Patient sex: F
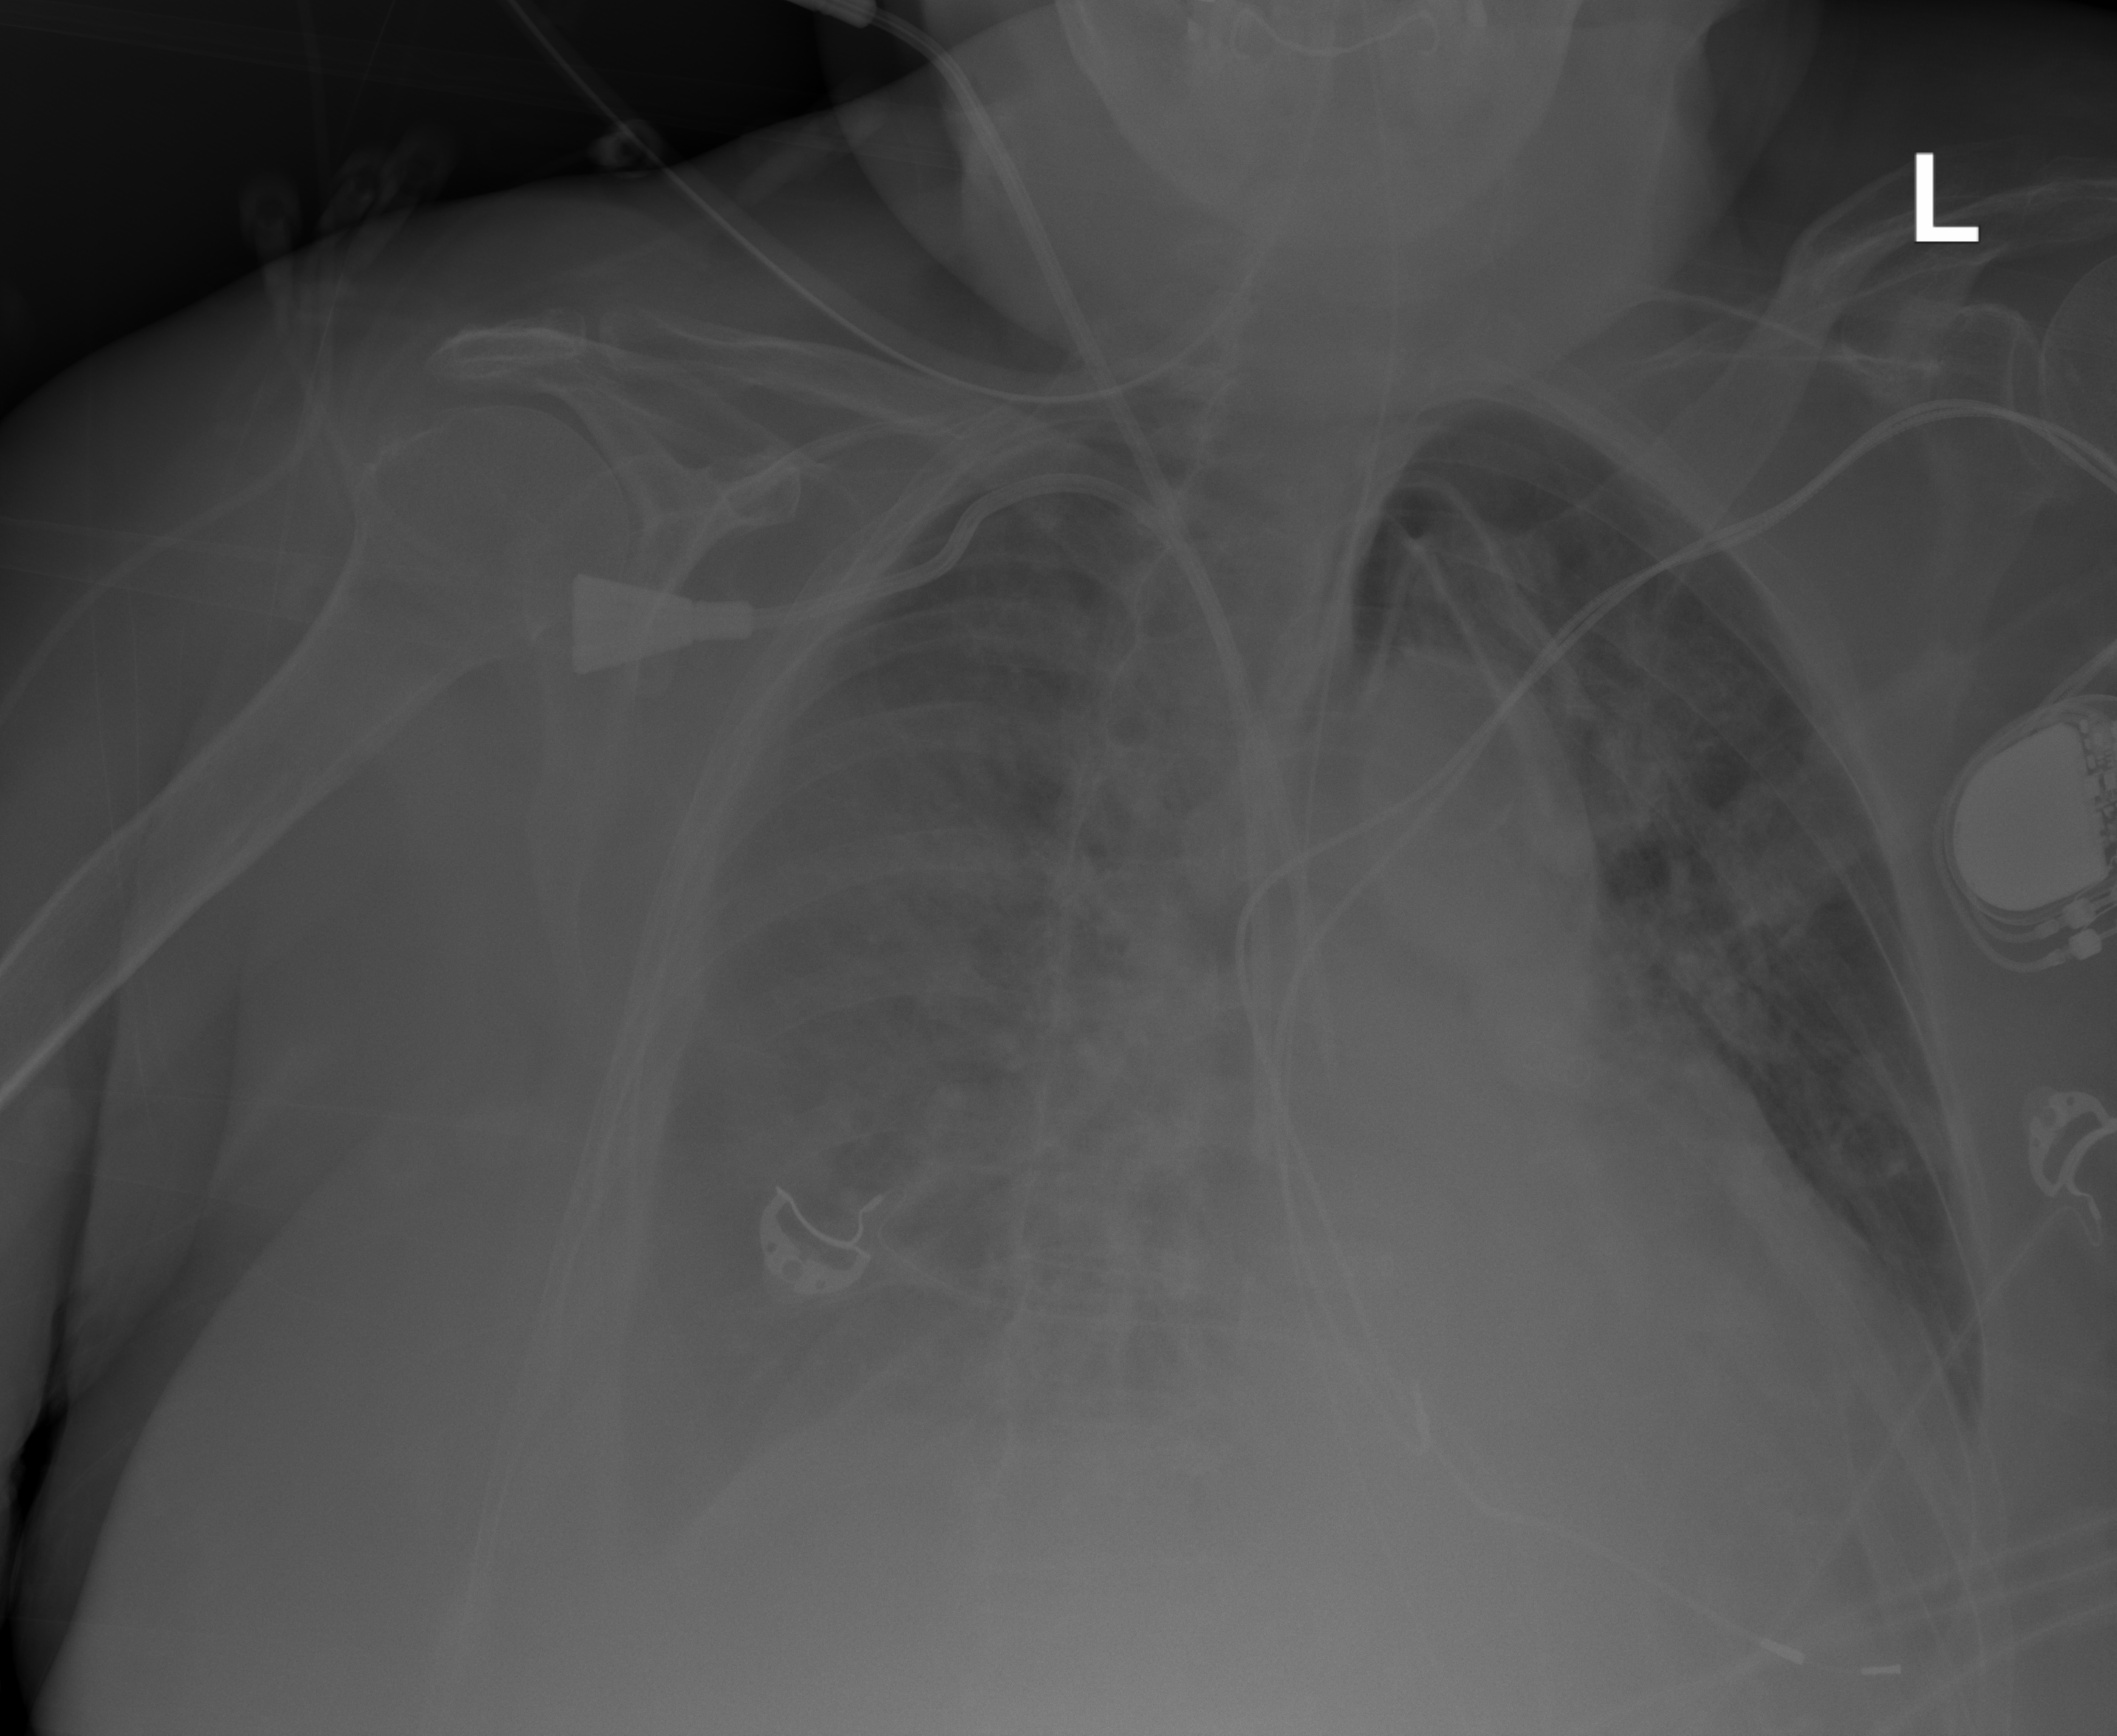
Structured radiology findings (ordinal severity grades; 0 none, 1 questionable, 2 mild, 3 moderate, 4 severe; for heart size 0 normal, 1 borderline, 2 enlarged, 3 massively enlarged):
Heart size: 2
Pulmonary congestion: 2
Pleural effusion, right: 2
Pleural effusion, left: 2
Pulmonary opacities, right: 3
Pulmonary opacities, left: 2
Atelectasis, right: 2
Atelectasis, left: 2